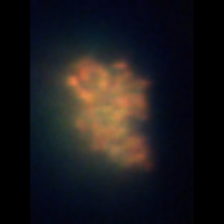
Taxon: Unknown_detritus
Group: Unknown